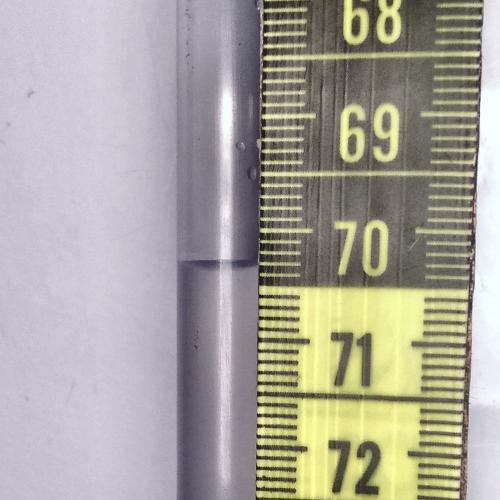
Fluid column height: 70.3 cm